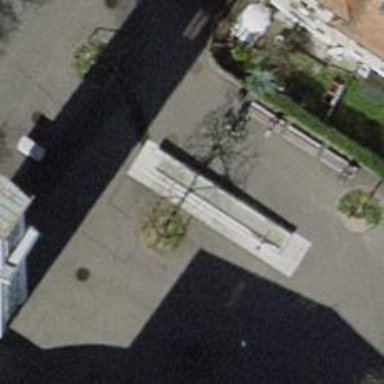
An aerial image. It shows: Drinking fountain for providing drinking water.